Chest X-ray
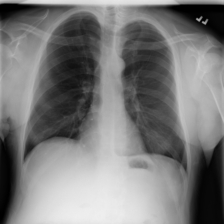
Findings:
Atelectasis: negative
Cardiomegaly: negative
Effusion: negative
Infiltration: negative
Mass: negative
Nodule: negative
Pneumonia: negative
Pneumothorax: negative
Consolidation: negative
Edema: negative
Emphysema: negative
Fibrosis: negative
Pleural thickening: negative
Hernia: negative